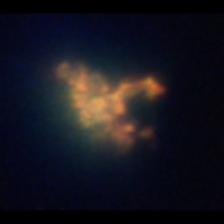
Taxon: Unknown_detritus
Group: Unknown